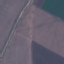
Land use / land cover class: AnnualCrop